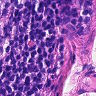
Metastatic tissue present: no